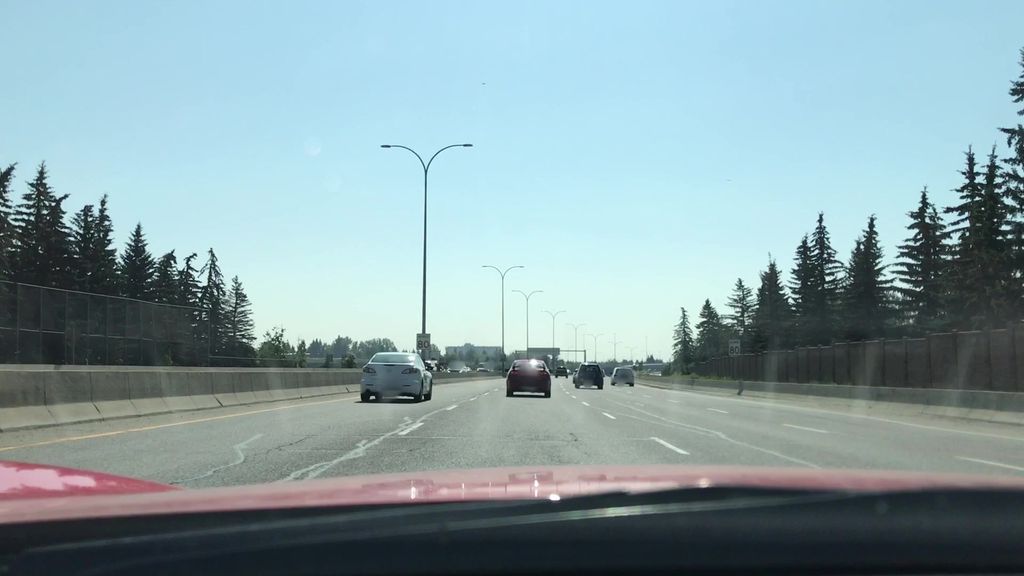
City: calgary